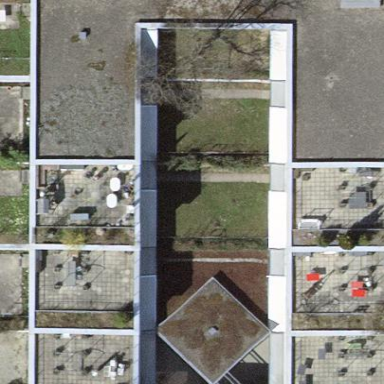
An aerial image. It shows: School building.